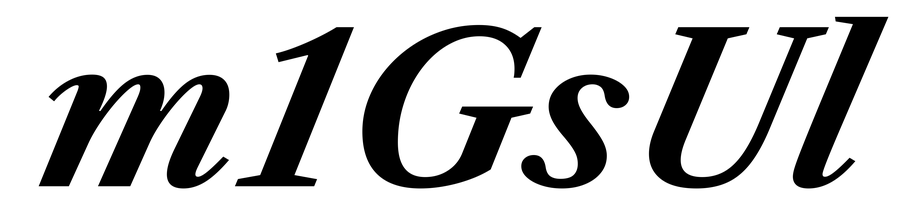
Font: LibreCaslonText-Italic_Bold_Italic